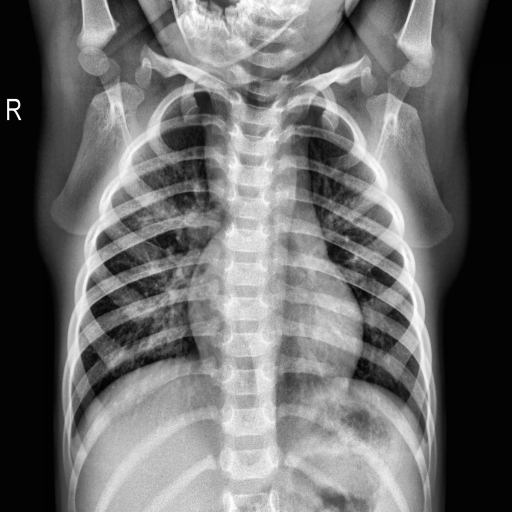
Finding: NORMAL